Interaction volume radius: 5 \u00c5
Interaction volume height: 20 \u00c5
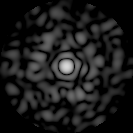
Disorder parameter: 0.8523